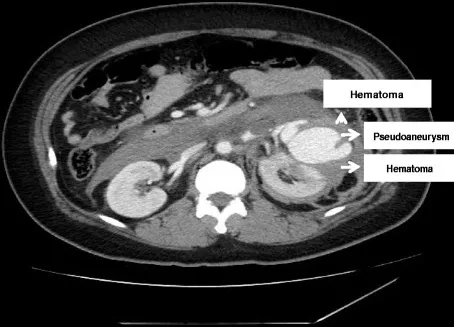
Computed tomography scan confirmed a large retroperitoneal hematoma from a left renal artery pseudoaneurysm, which extended through a gap in the anterior renal fascia from a left perirenal hematoma.
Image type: radiology (ct)